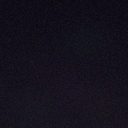
Screen state: off